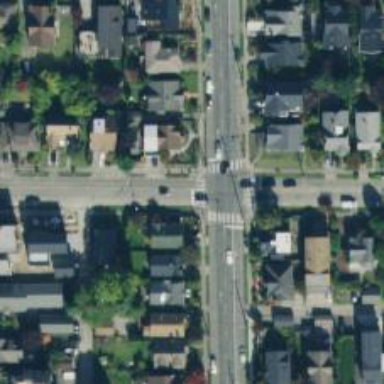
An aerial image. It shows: Crossing on the road.